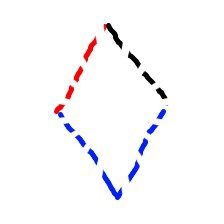
Shape: rhombus